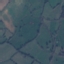
Land use / land cover class: Pasture